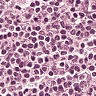
Metastatic tissue present: no